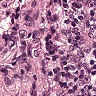
Metastatic tissue present: no